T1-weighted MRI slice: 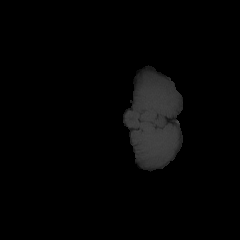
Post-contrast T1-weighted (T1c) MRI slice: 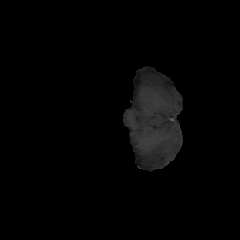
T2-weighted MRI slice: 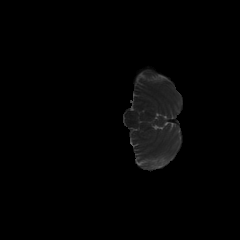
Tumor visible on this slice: no